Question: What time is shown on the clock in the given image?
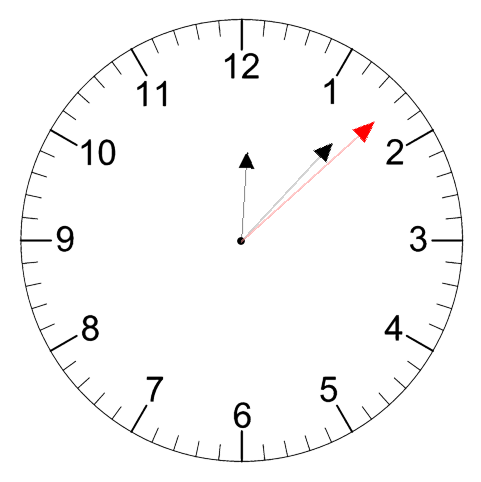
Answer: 12:07:08